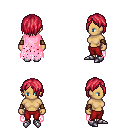
a pixel art fantasy rpg character, female body template, human, tanned skin, pink tattered cape, red pants, ruby red bangs hairstyle, leather bracers, metal boots, four views (front, back, left, right), 2x2 character sprite sheet, small pixel art, hard edges, no anti-aliasing